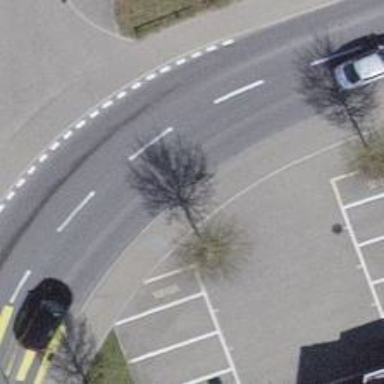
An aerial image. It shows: Sidewalk along the footway.